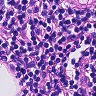
Metastatic tissue present: no